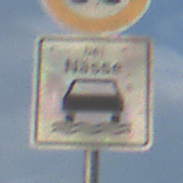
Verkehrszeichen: BeiNaesse
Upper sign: Geschwindigkeit60
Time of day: SunriseSunset
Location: Outdoor (Nature)
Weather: PartlyCloudy
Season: NotSpecified
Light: Natural